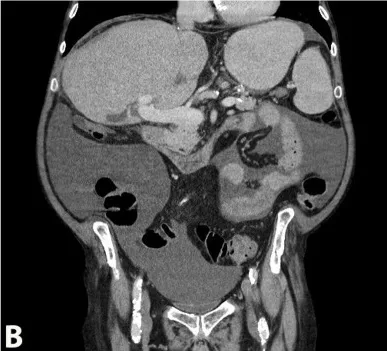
Coronal plane.
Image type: radiology (ct)